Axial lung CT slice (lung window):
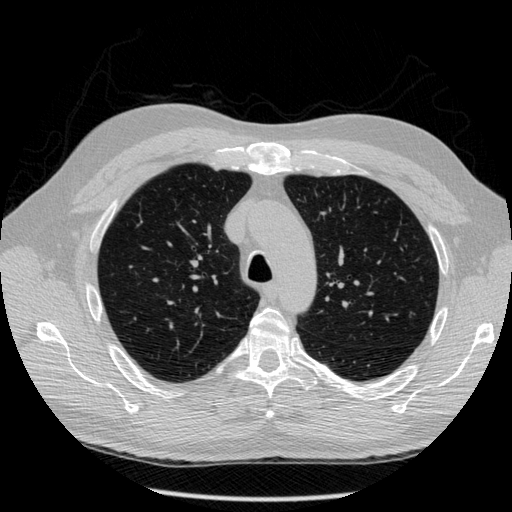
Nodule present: no